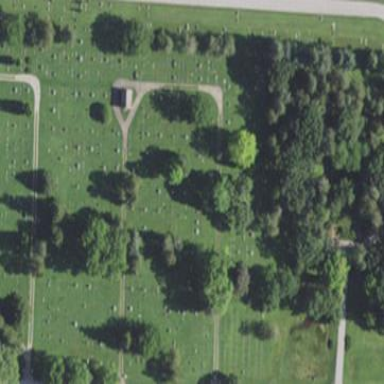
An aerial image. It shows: Cemetery.